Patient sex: M
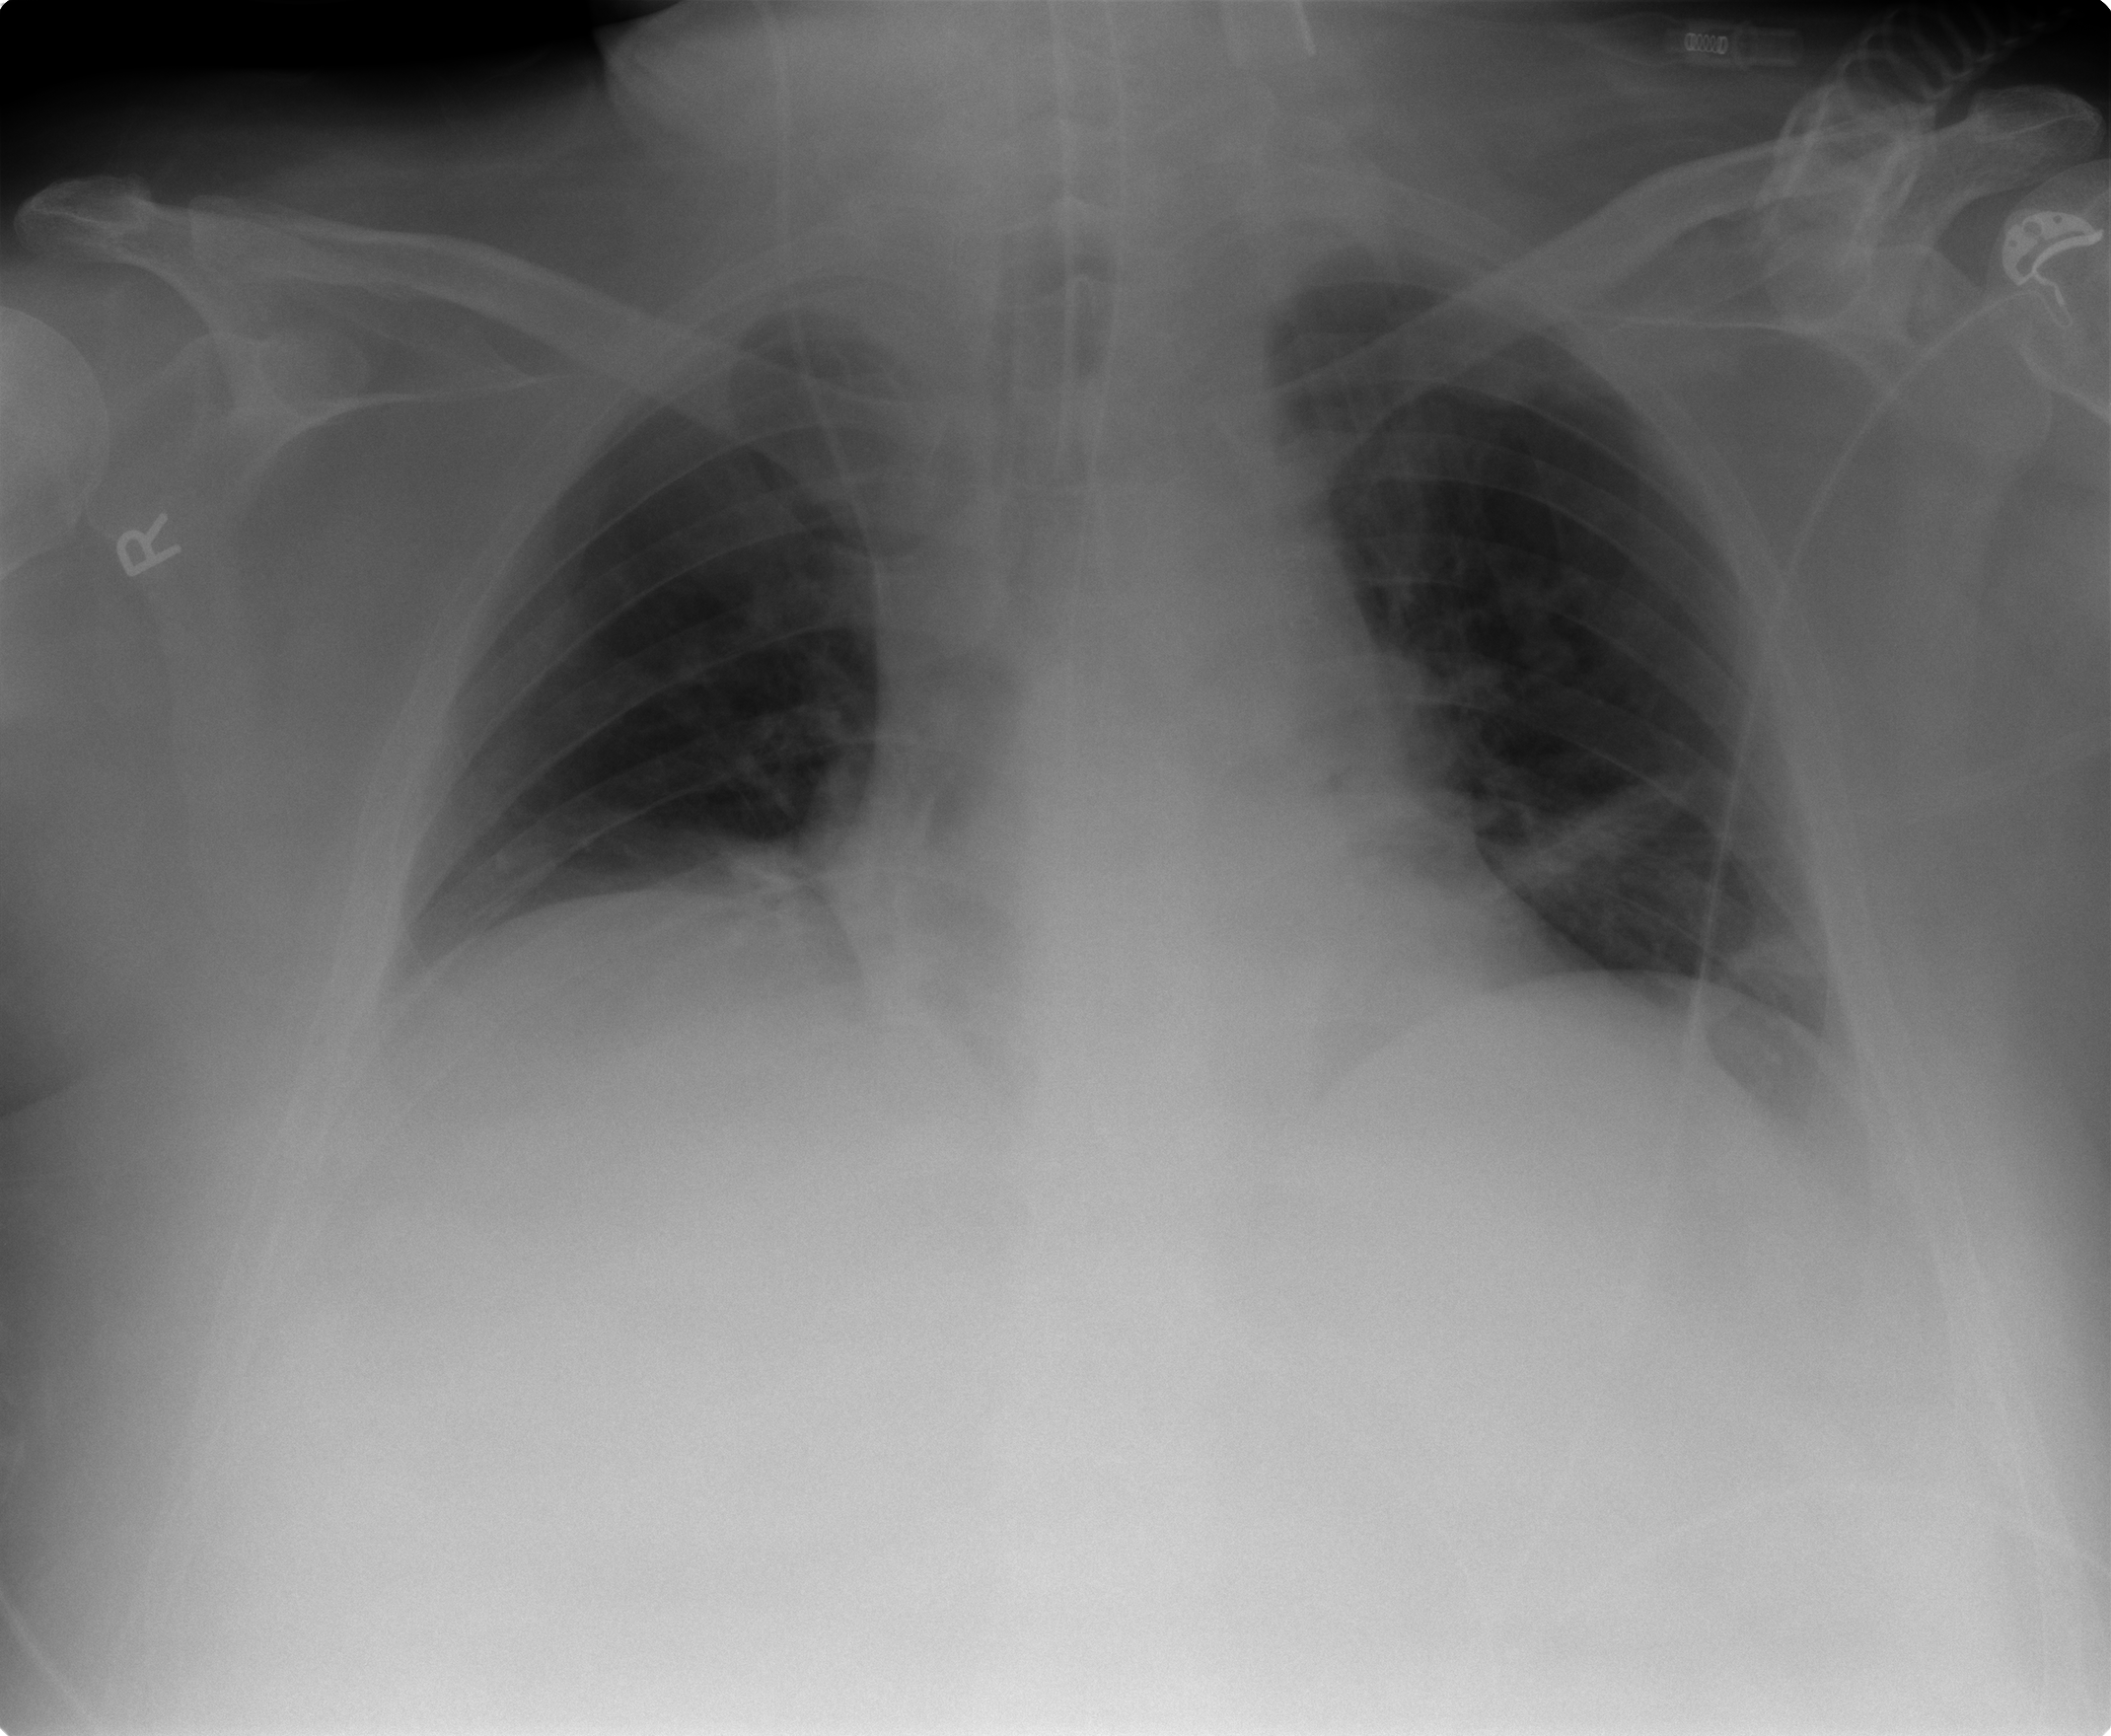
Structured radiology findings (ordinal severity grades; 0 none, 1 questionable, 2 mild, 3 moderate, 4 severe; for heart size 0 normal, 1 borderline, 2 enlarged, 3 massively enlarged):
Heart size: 1
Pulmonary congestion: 0
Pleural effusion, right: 0
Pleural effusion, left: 0
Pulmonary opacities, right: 0
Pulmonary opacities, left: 0
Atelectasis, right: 2
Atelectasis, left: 2